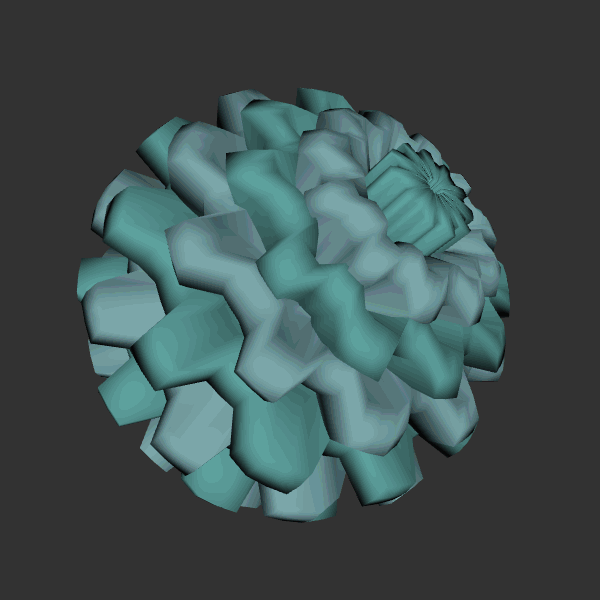
Background: dark